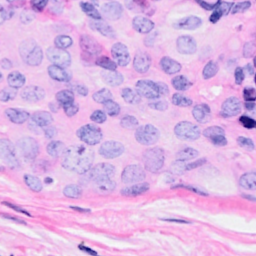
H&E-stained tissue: Breast